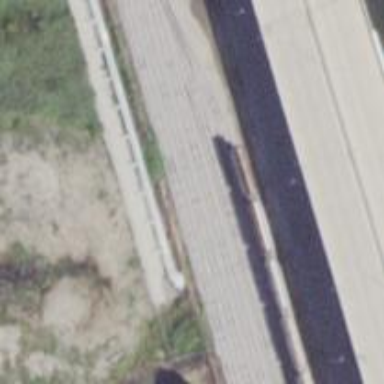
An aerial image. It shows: Railway spur service.